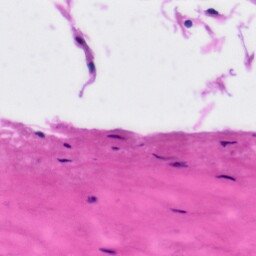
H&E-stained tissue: Tonsil